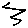
Label: zigzag